Question: I am looking for some help,
I have a bunch of tags that I would like to make dynamic by using variables for the routing:
blade snippet:
'''
<div class="project-card">
<a href="{{ route('title', ['project' => '1978-reel-boom'], app()->getLocale() ) }}" >
<img alt="1978 Reel Boom" title="1978 Reel Boom" src="">
<p>1978 Reel Boom</p>
</a>
</div>
<div class="project-card">
<a href="{{ route('title', ['project' => '1979-cubus-diebach'], app()->getLocale() ) }}" >
<img alt="1979 Cubus Diebach" title="1979 Cubus Diebach" src="">
<p>1979 Cubus Diebach</p>
</a>
</div>
'''
My route looks like this:
'''
Route::get('architectuur/{project}', ['as' => 'title', 'uses' => 'App\Http\Controllers\ArchitectureController@showProject'])->name('title');
'''
but I am getting this error:

the idea would be that I could make a single blade page that will respond to the title and display a carousel with images from that project according to the title. (no databases)
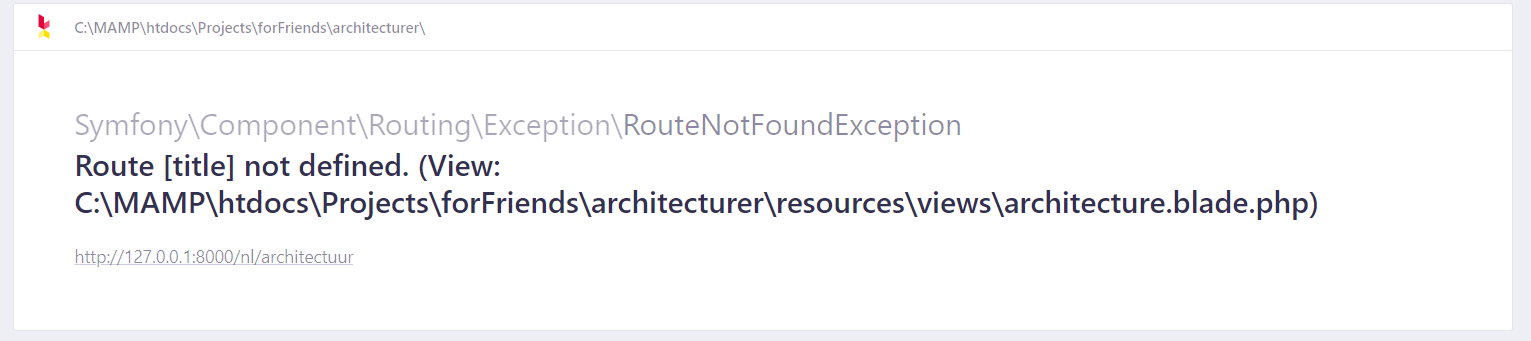
Answer: You need to just define the name of your route, there is no need to add 'as'.
'''
Route::get('architectuur/{project}', 'App\Http\Controllers\ArchitectureController@showProject')
->name('title');
'''